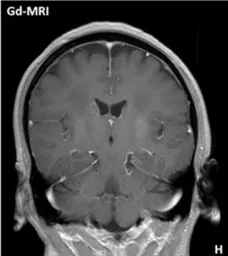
Cranial magnetic resonance imaging (MRI) of a patient with anti-CV2 autoimmune encephalitis. (H) Enhanced MRI.
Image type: radiology (mri)